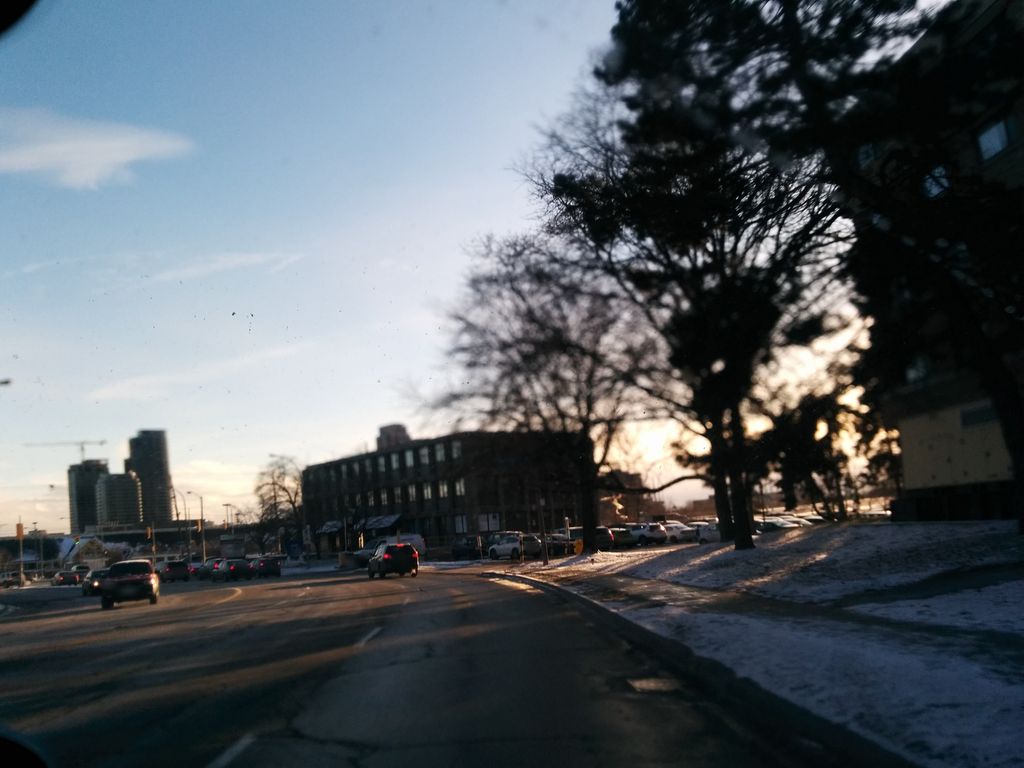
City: toronto